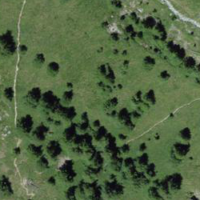
EUNIS habitat code: 26
Species observed at this site:
Vaccinium myrtillus